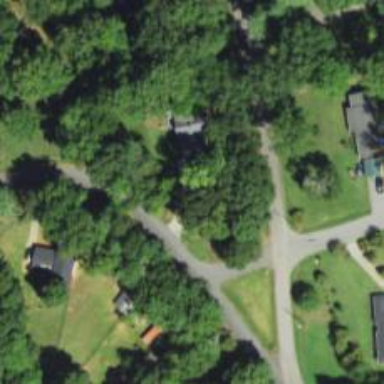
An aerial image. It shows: Driveway.